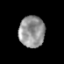
Tissue: prostate
Cell type: T cells
Senescence score: 0.3512
Nuclear area (px): 792
Mean DAPI intensity: 147.646